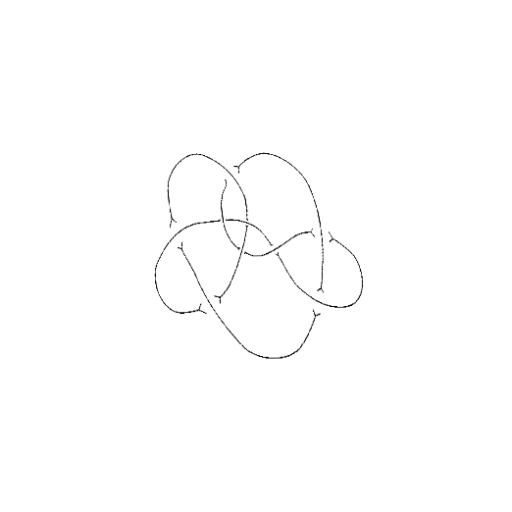
Crossing number: 9